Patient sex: F
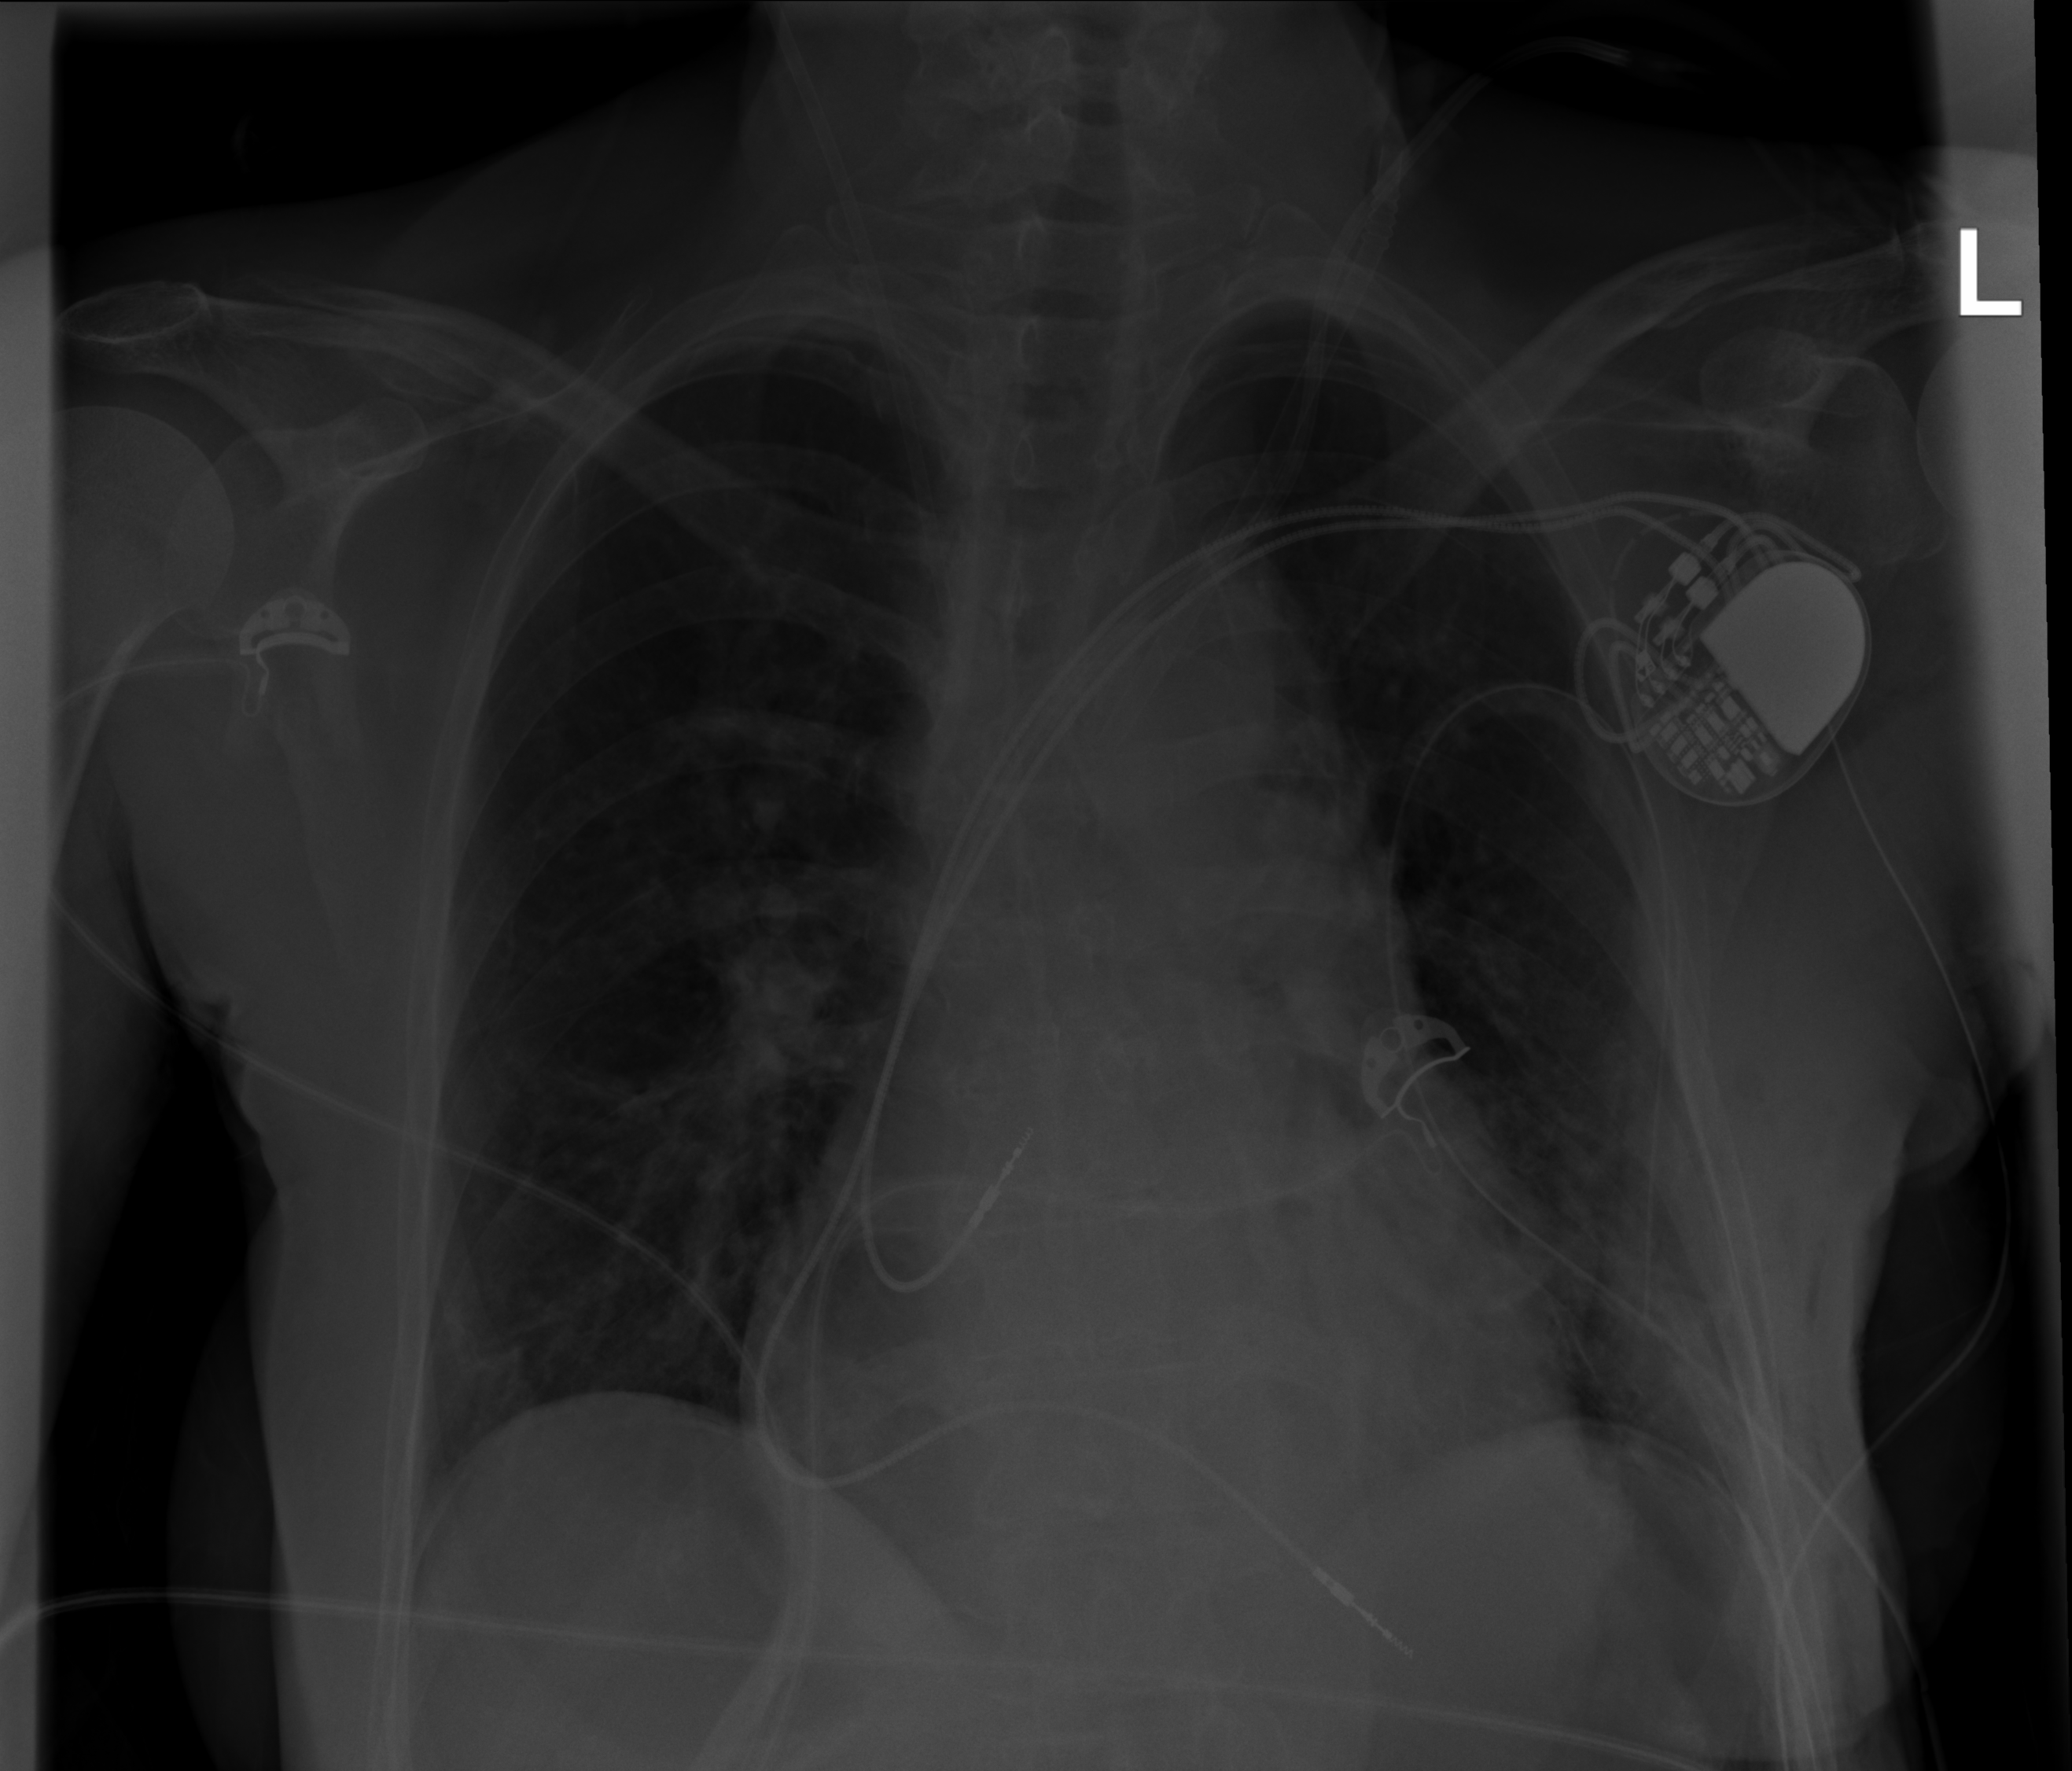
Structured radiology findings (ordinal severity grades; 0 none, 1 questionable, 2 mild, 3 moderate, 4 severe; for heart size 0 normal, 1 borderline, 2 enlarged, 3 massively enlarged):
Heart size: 2
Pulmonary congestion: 0
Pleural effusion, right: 0
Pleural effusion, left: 0
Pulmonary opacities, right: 2
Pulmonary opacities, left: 2
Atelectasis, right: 2
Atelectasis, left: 2